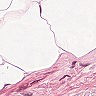
Metastatic tissue present: no